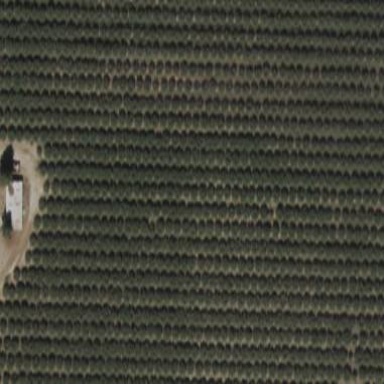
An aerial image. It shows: Orchard.